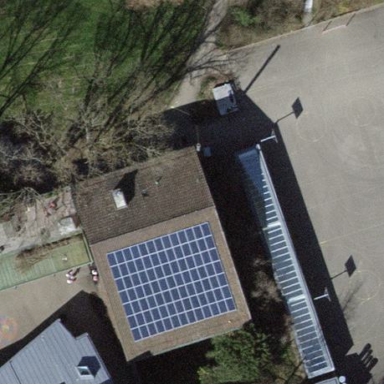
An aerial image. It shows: School building.